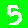
Digit: 5